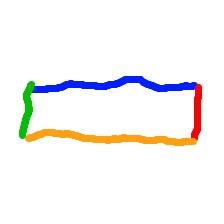
Shape: rectangle